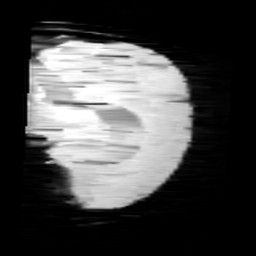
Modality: minIP
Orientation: sagittal
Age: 11
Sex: male
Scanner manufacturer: siemens
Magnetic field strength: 3 T
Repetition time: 0.027 s
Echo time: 0.02 s